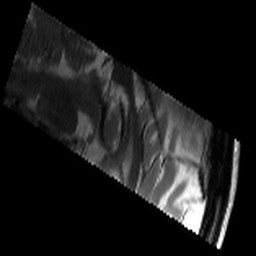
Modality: T2w
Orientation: sagittal
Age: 23
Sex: female
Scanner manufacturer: siemens
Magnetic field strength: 3 T
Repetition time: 8.02 s
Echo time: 0.08 s